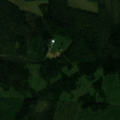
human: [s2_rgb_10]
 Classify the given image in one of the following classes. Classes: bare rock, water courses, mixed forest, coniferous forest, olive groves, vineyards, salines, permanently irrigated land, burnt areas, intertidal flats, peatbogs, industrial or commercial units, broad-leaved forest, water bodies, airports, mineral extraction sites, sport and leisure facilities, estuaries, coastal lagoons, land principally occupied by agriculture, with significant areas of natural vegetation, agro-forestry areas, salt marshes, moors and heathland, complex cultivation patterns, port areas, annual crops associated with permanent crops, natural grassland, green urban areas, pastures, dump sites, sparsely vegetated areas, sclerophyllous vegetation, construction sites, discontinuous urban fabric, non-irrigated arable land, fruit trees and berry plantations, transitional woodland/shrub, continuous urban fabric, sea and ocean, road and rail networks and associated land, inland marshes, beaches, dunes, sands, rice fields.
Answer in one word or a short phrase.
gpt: non-irrigated arable land, coniferous forest, mixed forest, transitional woodland/shrub